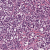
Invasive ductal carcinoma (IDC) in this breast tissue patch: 1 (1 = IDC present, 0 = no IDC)